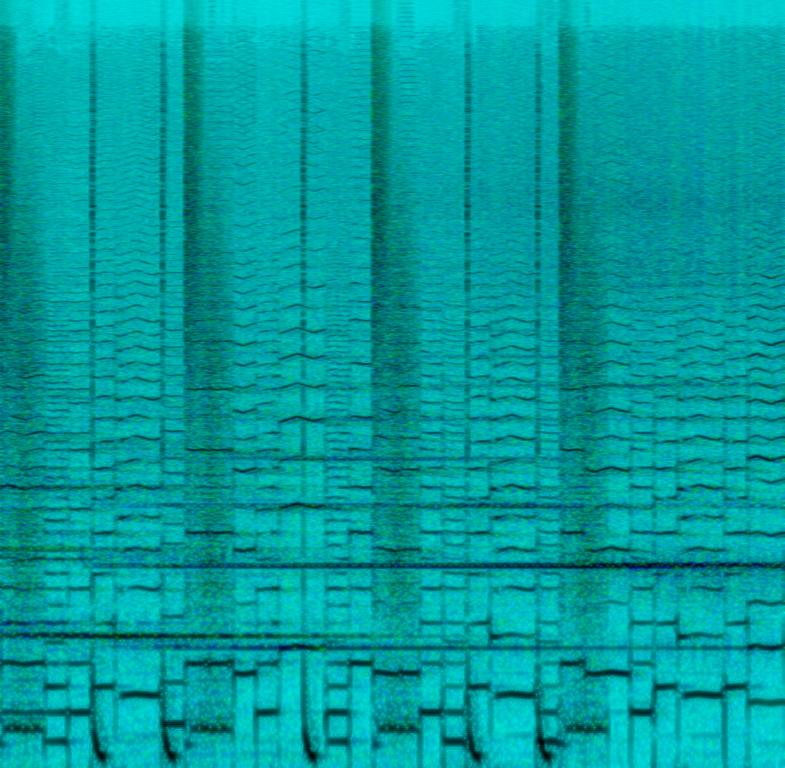
This music is an electronic instrumental. The tempo is medium fast with synthesiser arrangements, digital drumming and an insistent, persistent ,and incessant electronic drone sound that over powers the background music. It is loud, sharp and  unpleasant after a bit.